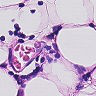
Metastatic tissue present: no